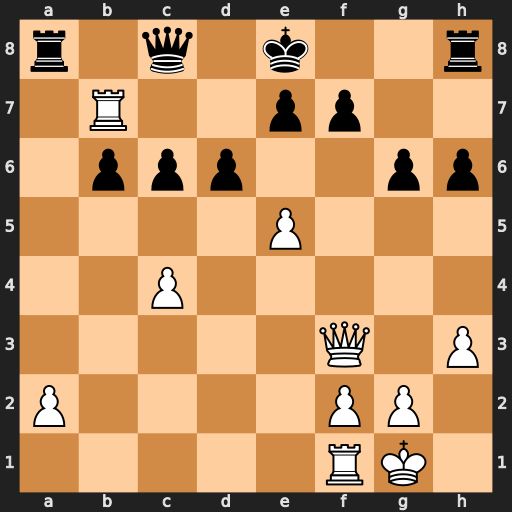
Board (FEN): r1q1k2r/1R2pp2/1ppp2pp/4P3/2P5/5Q1P/P4PP1/5RK1
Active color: w
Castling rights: kq
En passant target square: -
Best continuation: Rxe7+ Kxe7 Qf6+ Kd7 Qxf7+